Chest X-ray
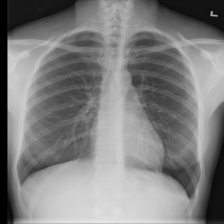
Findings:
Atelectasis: negative
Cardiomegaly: negative
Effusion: negative
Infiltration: negative
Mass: negative
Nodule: negative
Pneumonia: negative
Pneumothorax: negative
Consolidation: negative
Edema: negative
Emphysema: negative
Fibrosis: negative
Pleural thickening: negative
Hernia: negative